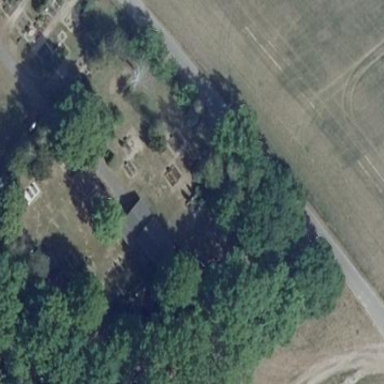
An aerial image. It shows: Cemetery.